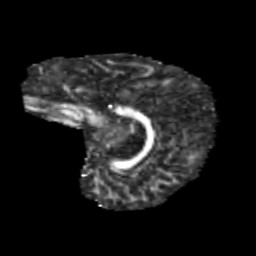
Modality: FA
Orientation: sagittal
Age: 12
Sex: male
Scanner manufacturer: siemens
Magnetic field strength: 3 T
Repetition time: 3.8 s
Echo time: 0.07 s